Field crop: maize
Growth stage: 2
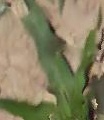
Species: maize